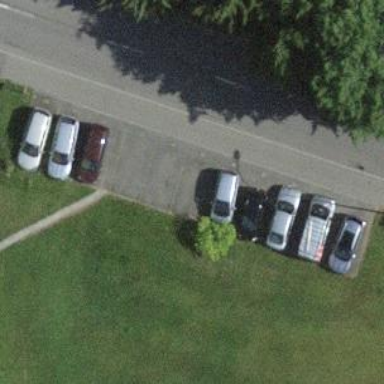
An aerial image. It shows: Street-side parking area.